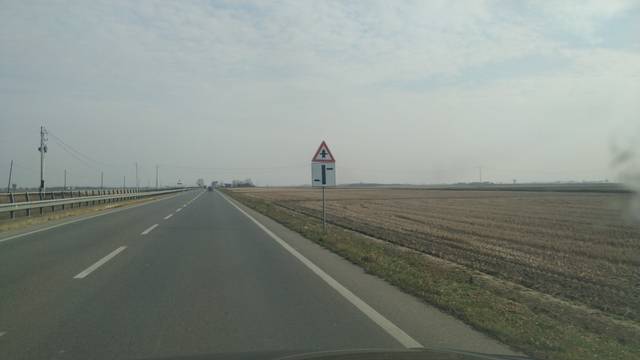
Region: Italy
Coordinates: 45.347, 8.259